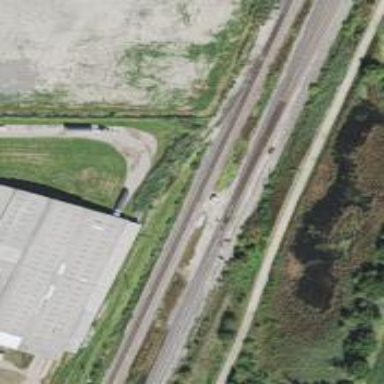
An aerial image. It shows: Railway spur junction.